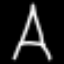
Label: The Eiffel Tower